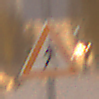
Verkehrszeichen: FussgaengerRechts
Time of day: Night
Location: Outdoor (Urban)
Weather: Overcast
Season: Winter
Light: Artificial